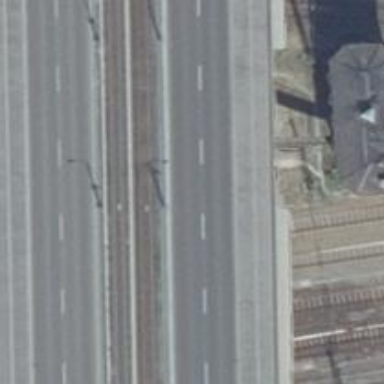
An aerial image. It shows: Railway signal.